Field crop: maize
Growth stage: 2
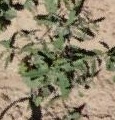
Species: atriplex